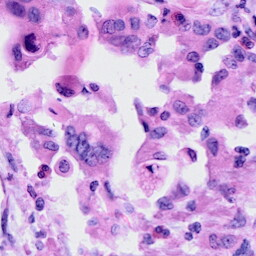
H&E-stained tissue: Cervix